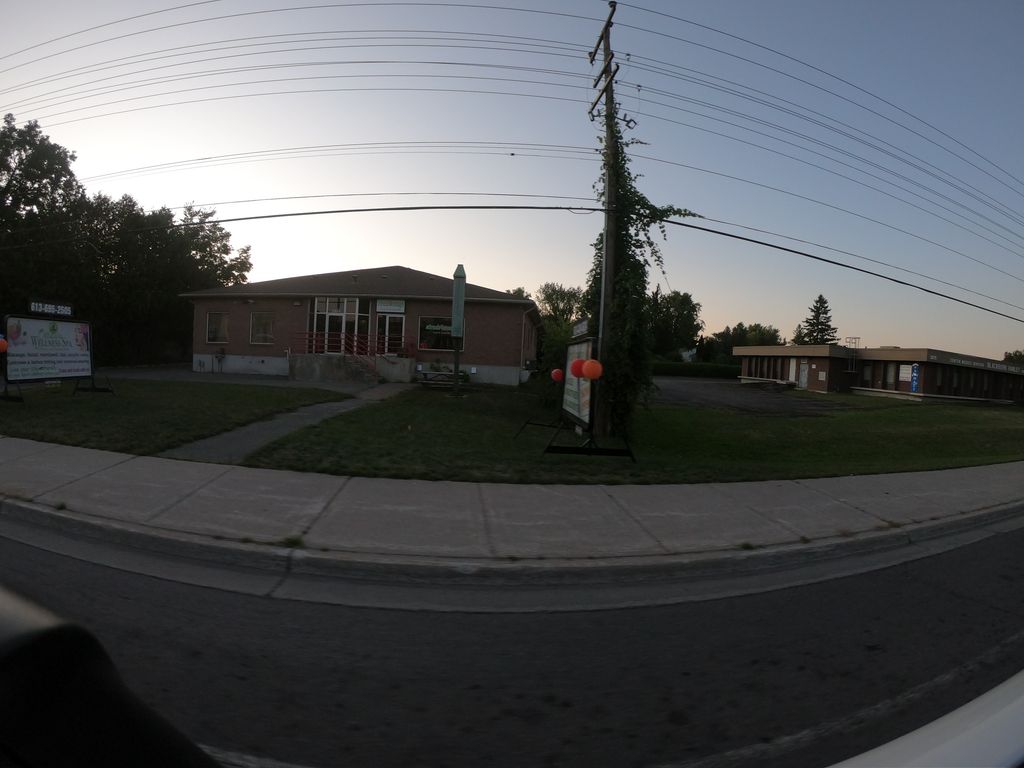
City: ottawa-gatineau